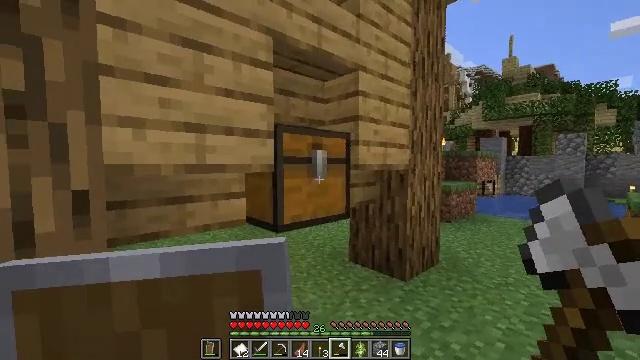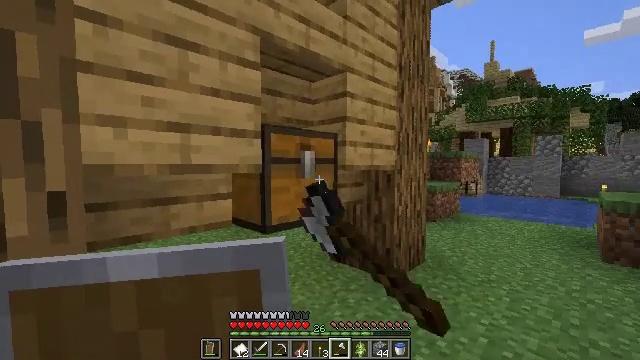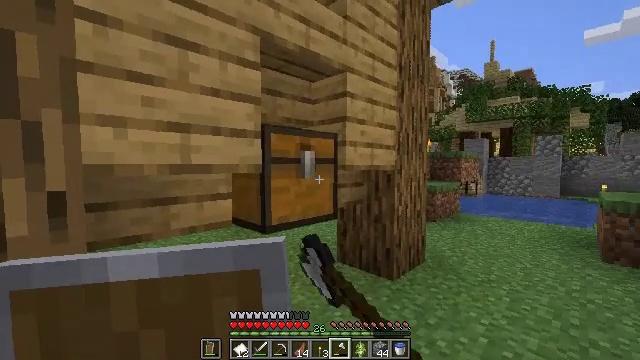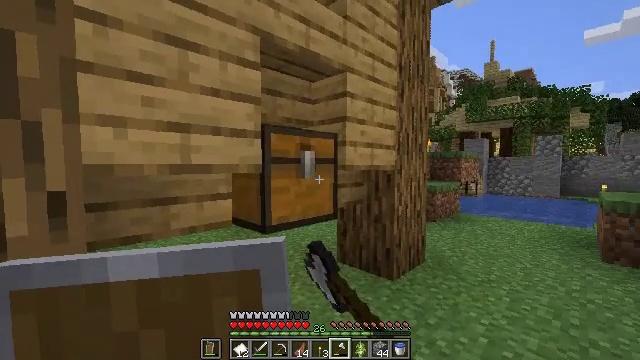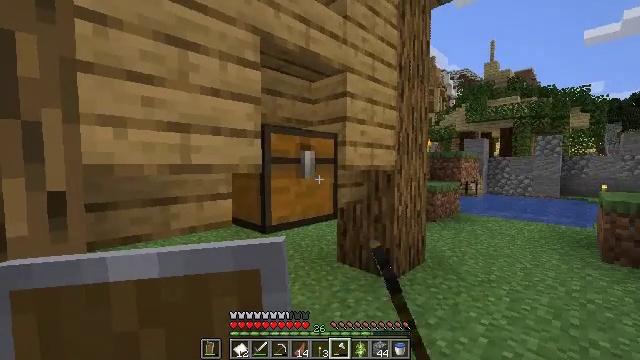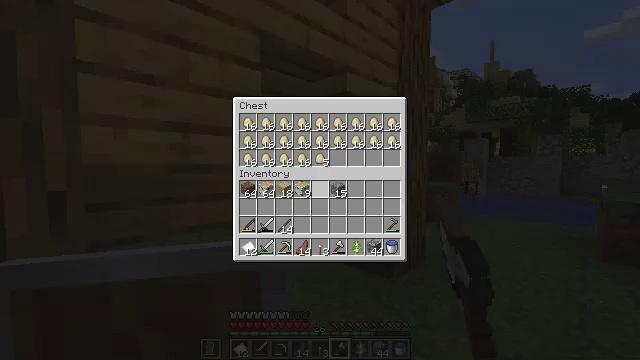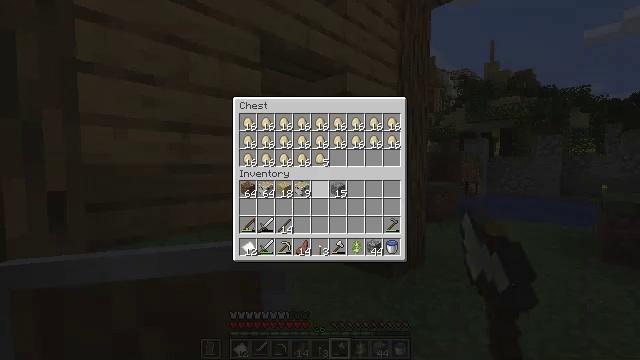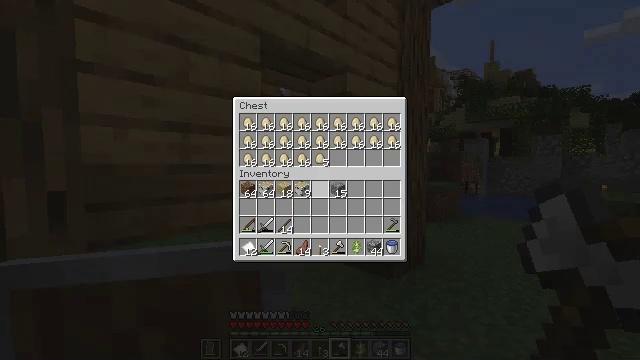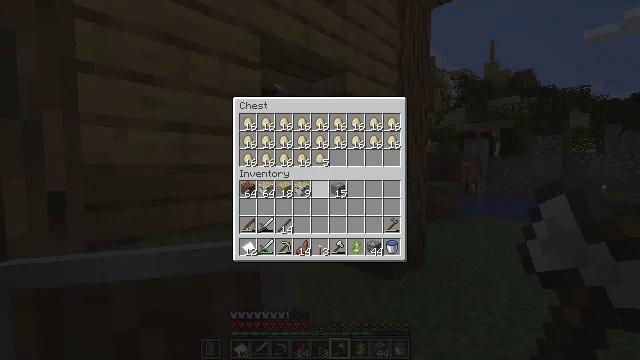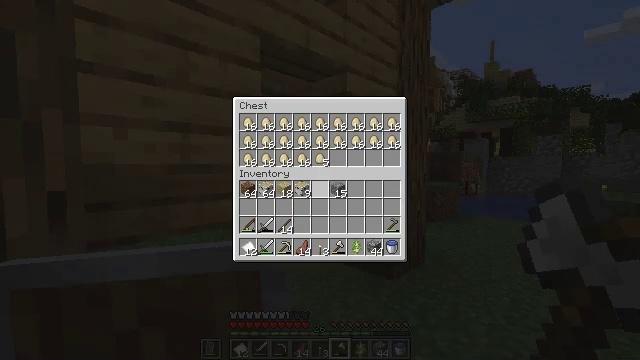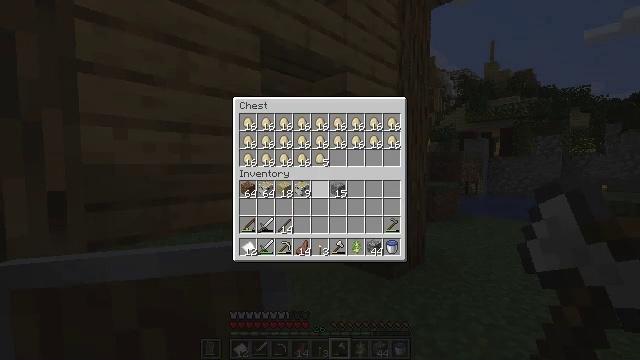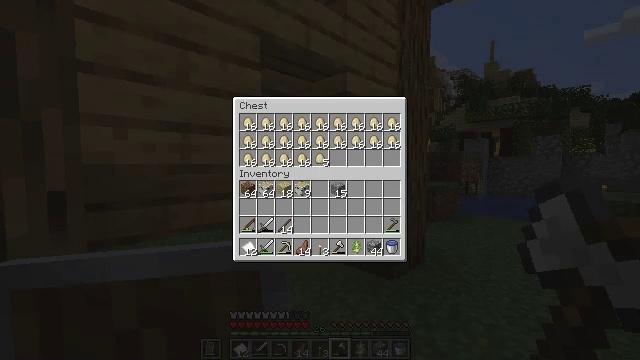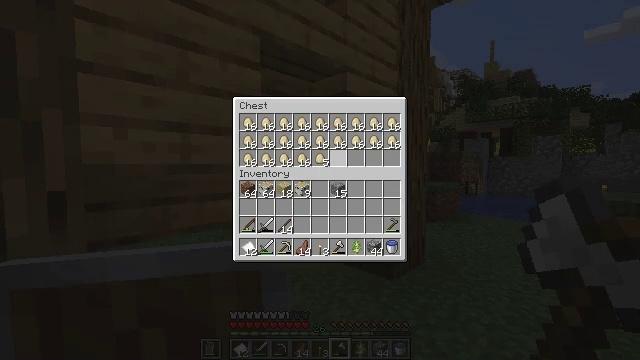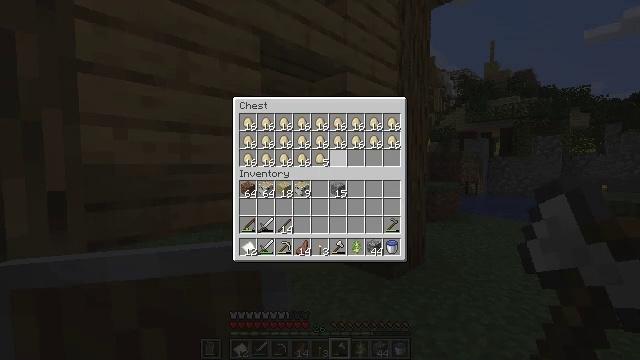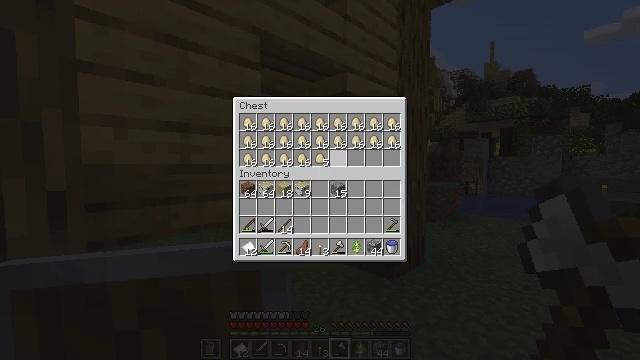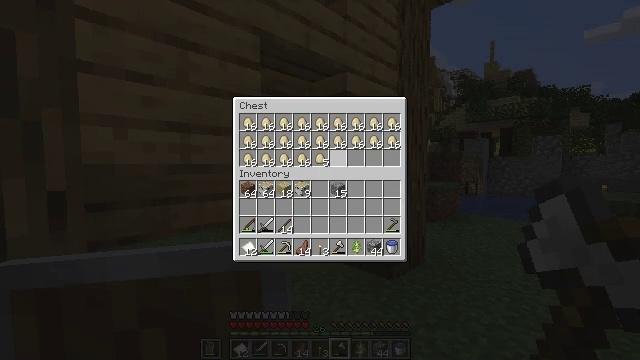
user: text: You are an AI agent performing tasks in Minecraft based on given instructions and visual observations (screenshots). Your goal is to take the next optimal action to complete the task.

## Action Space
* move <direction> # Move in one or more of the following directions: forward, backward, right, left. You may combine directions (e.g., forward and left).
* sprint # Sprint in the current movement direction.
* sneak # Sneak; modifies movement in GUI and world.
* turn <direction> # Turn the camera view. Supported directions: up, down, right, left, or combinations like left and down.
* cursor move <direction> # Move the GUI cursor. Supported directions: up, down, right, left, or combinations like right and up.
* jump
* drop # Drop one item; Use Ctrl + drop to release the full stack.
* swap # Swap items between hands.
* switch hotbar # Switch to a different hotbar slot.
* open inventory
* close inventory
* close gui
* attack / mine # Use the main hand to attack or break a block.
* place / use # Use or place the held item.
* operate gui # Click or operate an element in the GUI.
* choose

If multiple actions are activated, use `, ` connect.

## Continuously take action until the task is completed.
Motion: motion action
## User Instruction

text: Remove an egg from the inventory.
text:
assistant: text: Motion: turn right, use / place
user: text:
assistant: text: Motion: no_op
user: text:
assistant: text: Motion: no_op
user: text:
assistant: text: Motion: no_op
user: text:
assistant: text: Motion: open gui
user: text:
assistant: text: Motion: no_op
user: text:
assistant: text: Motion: no_op
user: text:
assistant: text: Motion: sneak
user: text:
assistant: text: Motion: sneak
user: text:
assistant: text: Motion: sneak
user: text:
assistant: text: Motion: sneak, cursor move up
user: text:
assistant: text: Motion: sneak, cursor move right and up
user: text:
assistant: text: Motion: sneak
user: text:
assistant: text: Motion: sneak
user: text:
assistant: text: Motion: sneak
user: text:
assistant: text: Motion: sneak, cursor move left
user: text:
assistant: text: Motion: sneak
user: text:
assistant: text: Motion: sneak
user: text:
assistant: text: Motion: sneak
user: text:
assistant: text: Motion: sneak, cursor move left
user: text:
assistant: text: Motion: sneak
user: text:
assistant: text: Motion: sneak
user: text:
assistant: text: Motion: sneak
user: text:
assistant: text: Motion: sneak
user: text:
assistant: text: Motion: sneak
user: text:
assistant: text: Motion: sneak, operate gui
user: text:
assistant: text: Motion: sneak, operate gui
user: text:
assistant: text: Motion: sneak, operate gui
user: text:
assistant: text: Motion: sneak
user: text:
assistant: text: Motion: sneak, cursor move left